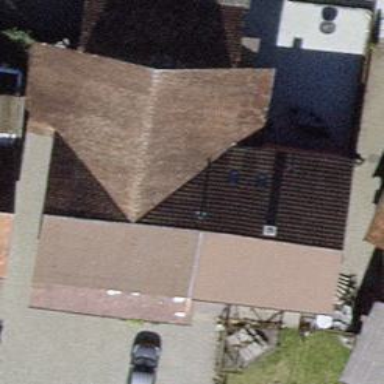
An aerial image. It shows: Gabled roof house.